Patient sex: F
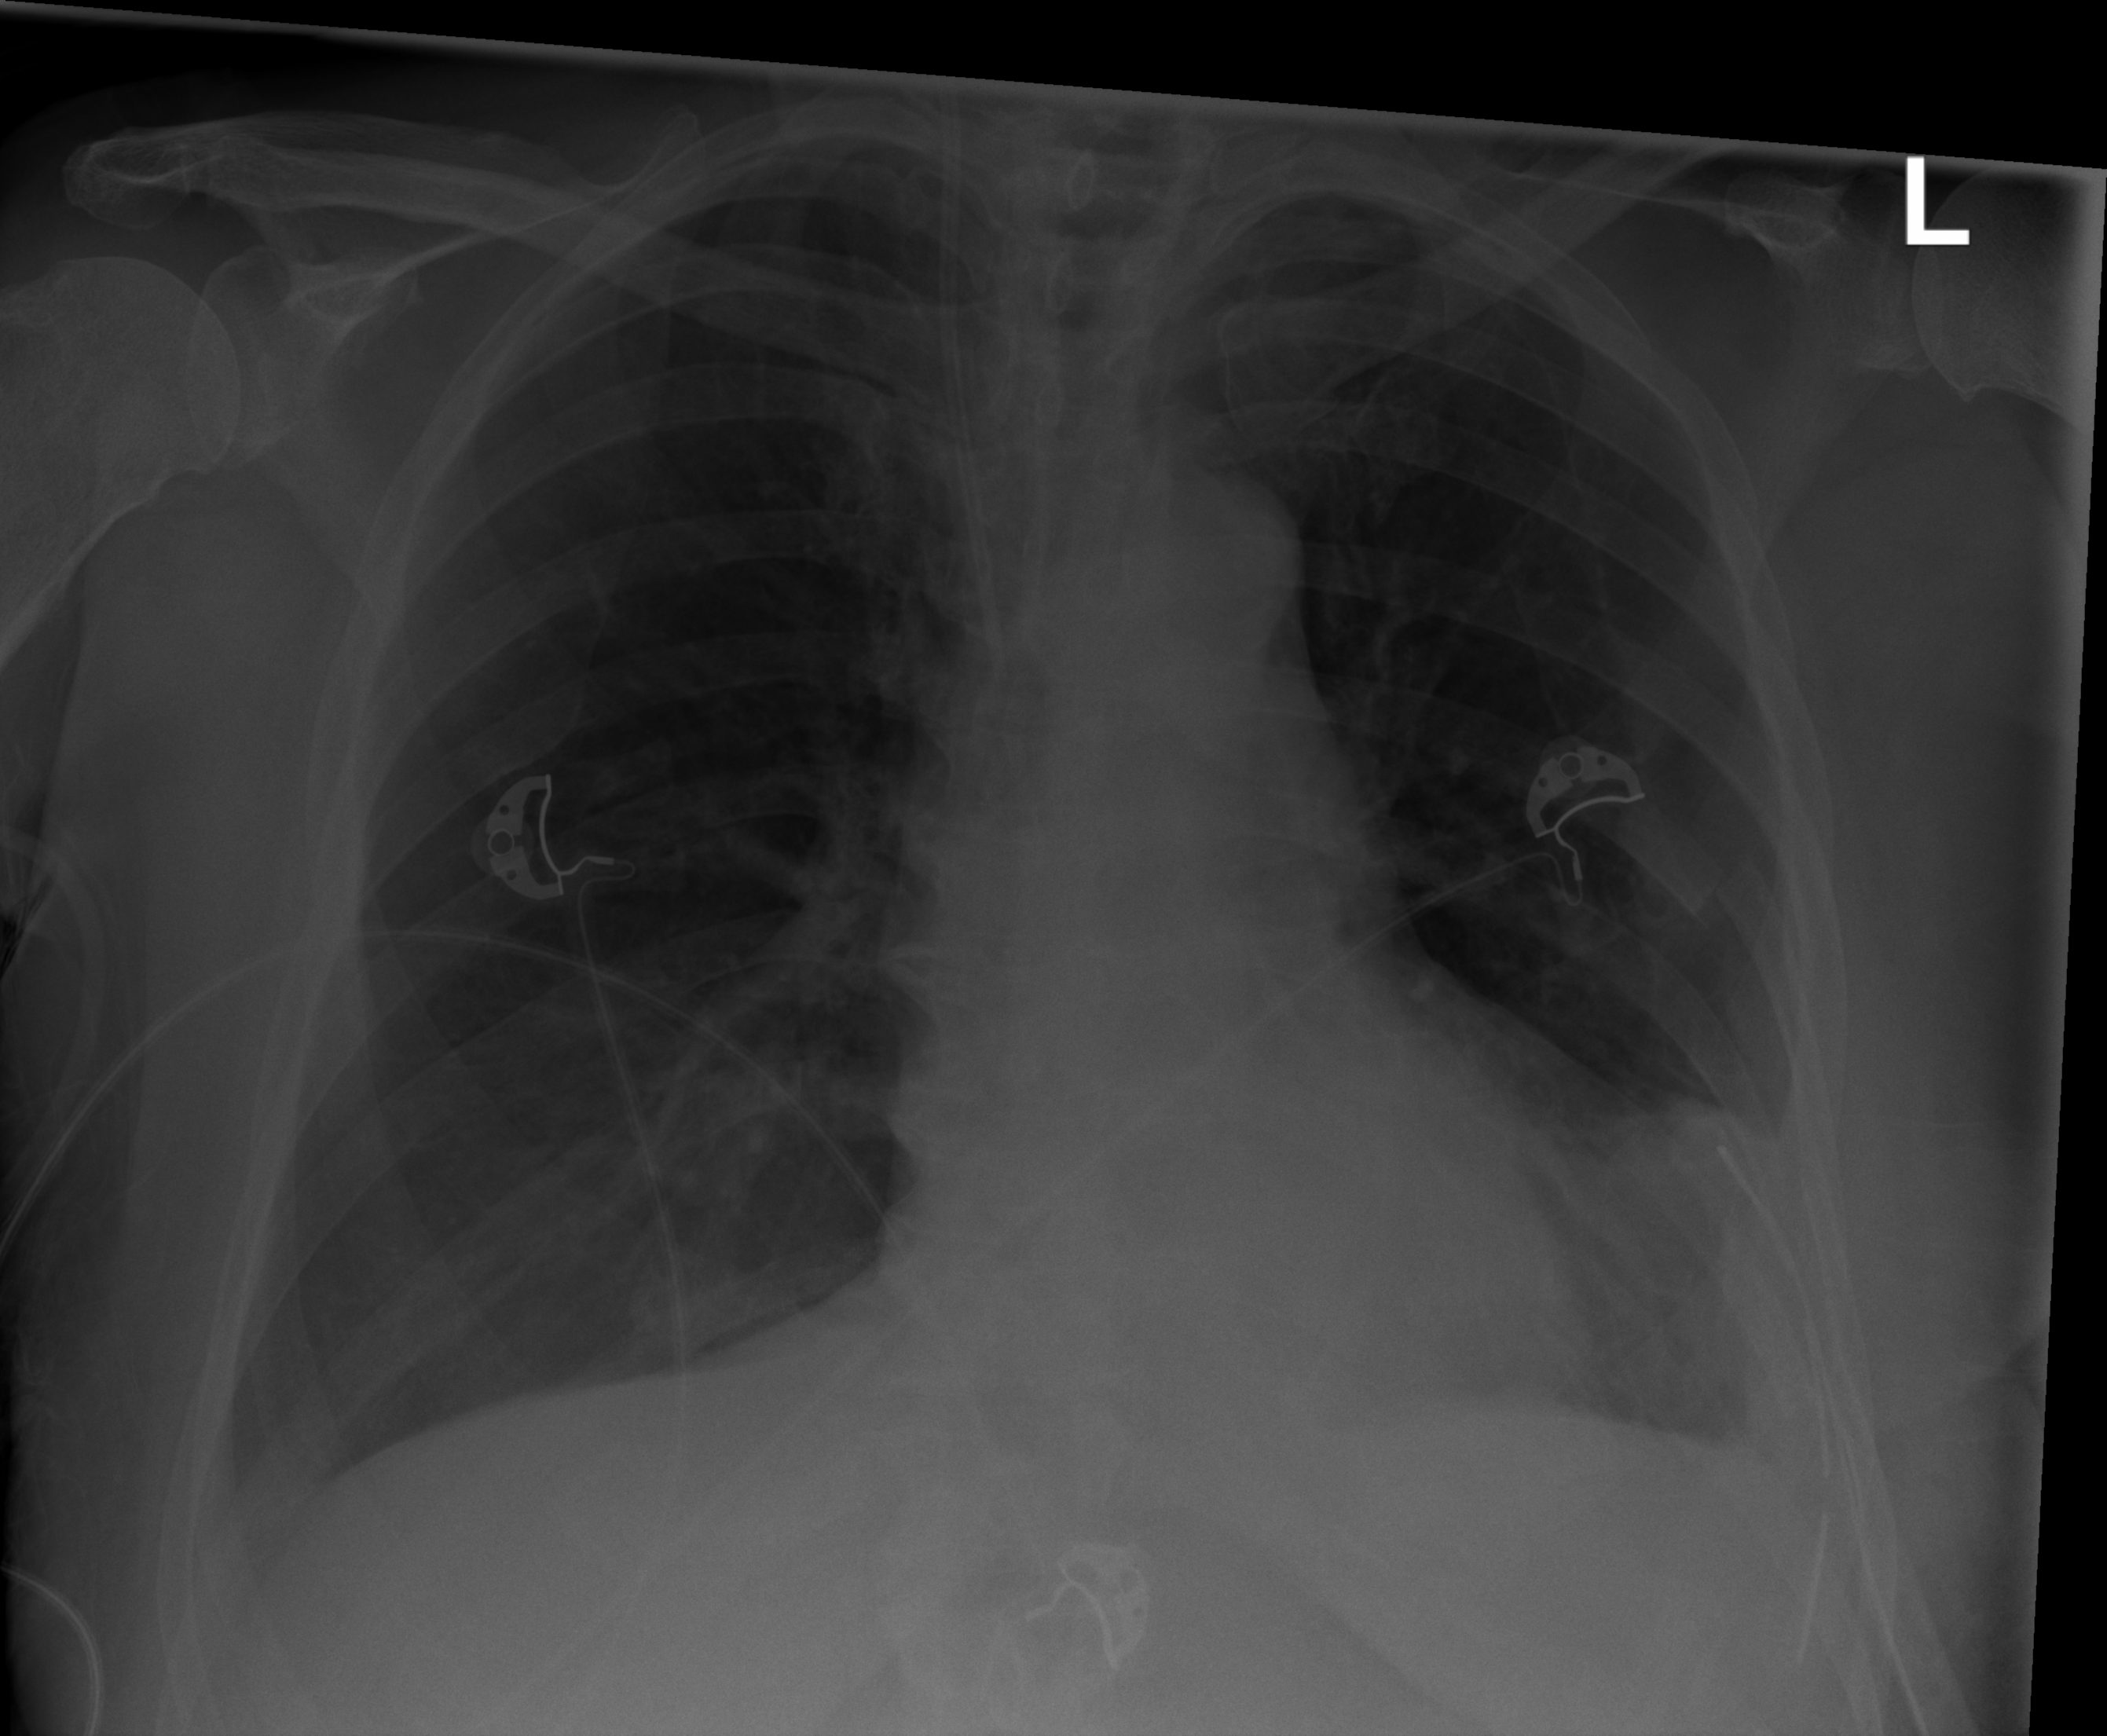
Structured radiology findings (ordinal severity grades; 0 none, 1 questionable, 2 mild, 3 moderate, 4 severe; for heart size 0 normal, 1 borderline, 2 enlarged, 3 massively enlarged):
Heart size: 0
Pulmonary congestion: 0
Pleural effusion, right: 0
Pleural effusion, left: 2
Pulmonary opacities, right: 0
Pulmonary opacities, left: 0
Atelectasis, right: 2
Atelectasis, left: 3